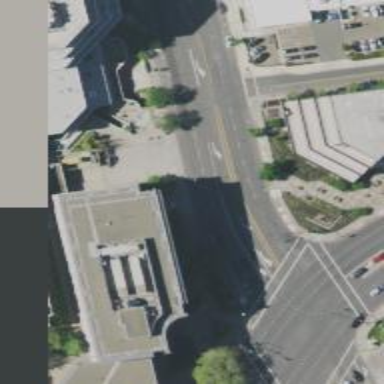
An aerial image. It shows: Secondary road with separate asphalt sidewalk.